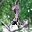
Label: 2